Question: In TFS, on the check-in dialogue, I'm often using 'compare > With Workspace Version [my machine name]', to see the changes I've made to files (see screenshot). So it seems as if TFS is comparing the repository to the selected item (i.e. your local workspace copy), which I still find counter-intuitive. Can anyone confirm if I'm correct on the way I'm understanding what's being compared to what?

The MSFT workspace documentation isn't doing it for me:
<URL>
and I'm not seeing guidance on this in the context help for this dialogue:
<URL>
and this talks about comparing but without a clear explanation of what's being compared:
<URL>
The use guide on Codeplex looks promising, however I'm just interested in an answer to my simple question right now:
<URL>
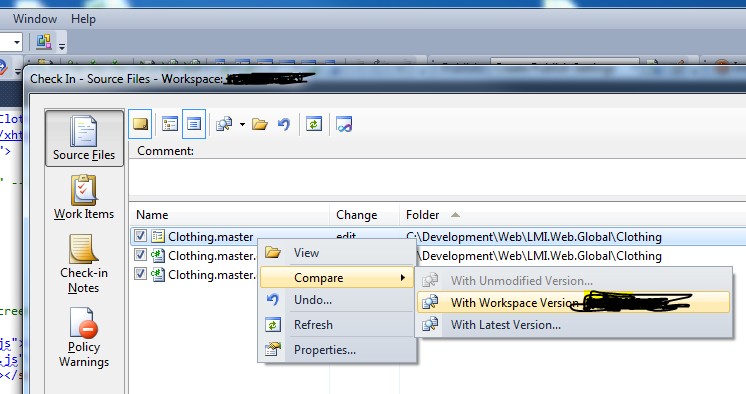
Answer: Let's assume that in the morning I do a Get Latest and that gives me v4 of some file. I make some changes over the day, let's call the resulting local file with my changes v4.1. Also during the day some other developers check-in some changes to that file, so now TFS holds v7 of that file.
Compare With Workspace Version - Compares v4 to v4.1
Compare With Latest Version - Compares v4.1 to v7